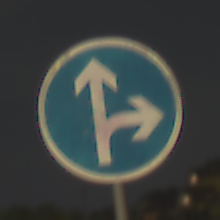
Verkehrszeichen: VorgeschriebeneFahrtrichtungGeradeausOderRechts
Umgebung: Outdoor, Urban
Tageszeit: Night
Wetter: PartlyCloudy
Licht: Artificial
Jahreszeit: NotSpecified
Kontrast: HighContrast